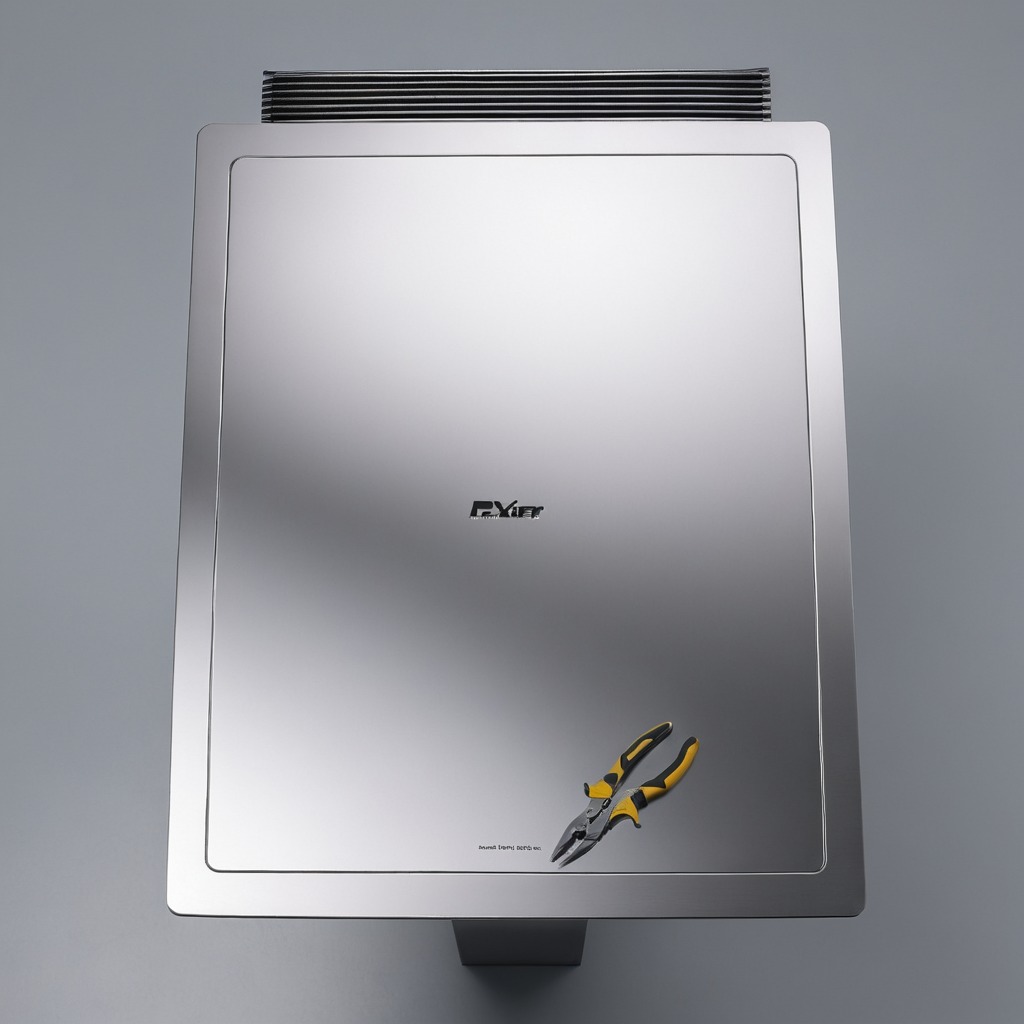
A plier is lying on the stainless steel table.